Aerial crown-view tile of a tropical tree (Barro Colorado Island, Panama), acquired 20250512:
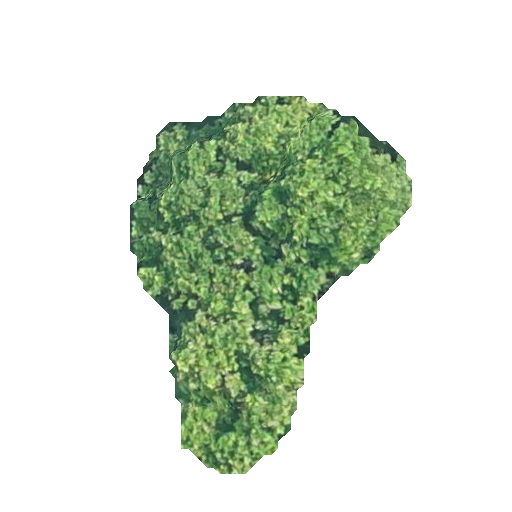
Species: Anacardium excelsum
GBIF accepted scientific name: Anacardium excelsum
Crown area: 95.206 m²